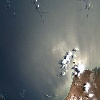
Label: water